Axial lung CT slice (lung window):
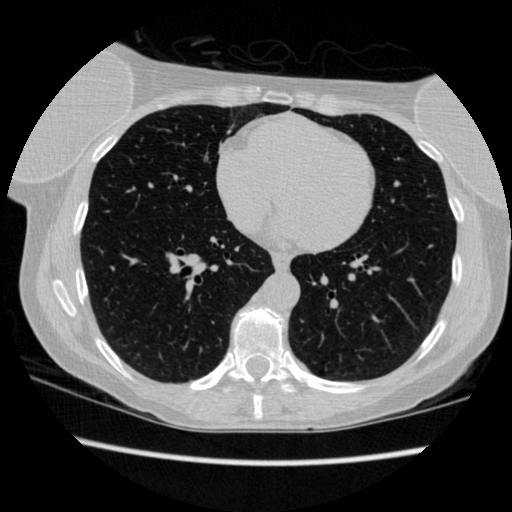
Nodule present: no